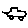
Label: car